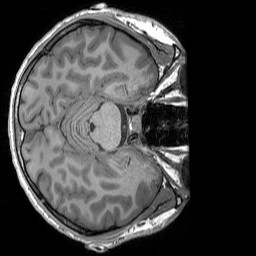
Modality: T1w
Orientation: axial
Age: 23
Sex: male
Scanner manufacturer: siemens
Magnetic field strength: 3 T
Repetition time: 1.9 s
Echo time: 0.00252 s